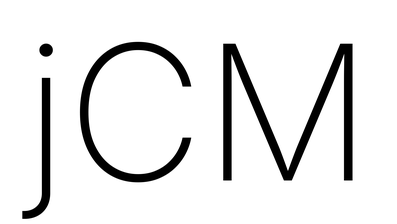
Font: Inter_ExtraLight